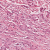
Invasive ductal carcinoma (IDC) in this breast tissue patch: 1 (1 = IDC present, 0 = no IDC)